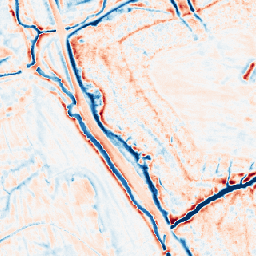
Category: edge_preserving
Decomposition family: bilateral
Decomposition parameters: d: 15
sigma_color: 150
sigma_space: 25
Upsampling method: nearest
Upsampling parameters: scale: 8
Upsampling scale: 8